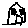
Label: house